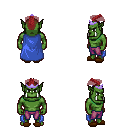
a pixel art fantasy rpg character, male body template, orc, green skin, blue cape, magenta pants, brunette short mohawk hairstyle, purple tiara, brown slippers, four views (front, back, left, right), 2x2 character sprite sheet, small pixel art, hard edges, no anti-aliasing